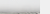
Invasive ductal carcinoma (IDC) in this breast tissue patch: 0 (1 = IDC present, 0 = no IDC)